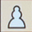
Piece: wP